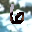
Label: 6